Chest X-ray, PA view. Patient: 69 years old, sex F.
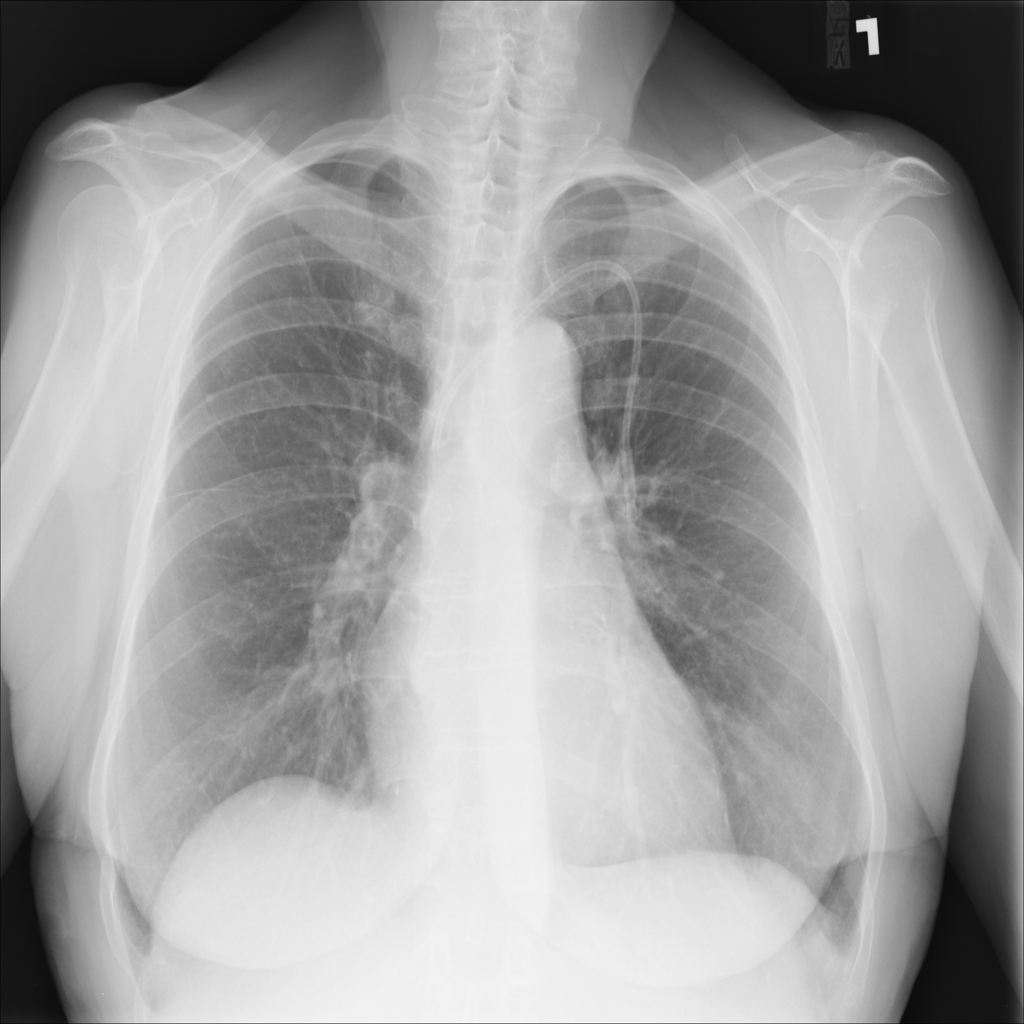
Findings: Effusion